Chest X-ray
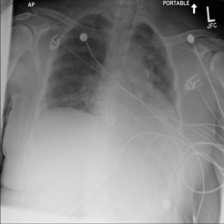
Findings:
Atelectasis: negative
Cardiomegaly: negative
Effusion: positive
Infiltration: negative
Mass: negative
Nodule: negative
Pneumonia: negative
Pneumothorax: negative
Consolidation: negative
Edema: negative
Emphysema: negative
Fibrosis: negative
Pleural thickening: negative
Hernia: negative